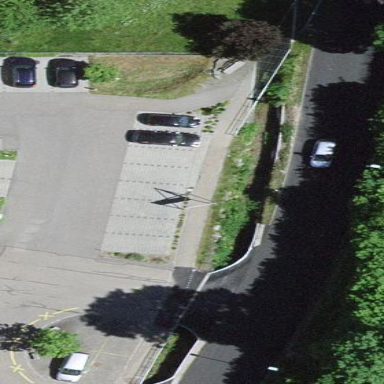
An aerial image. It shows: Parking area with surface.